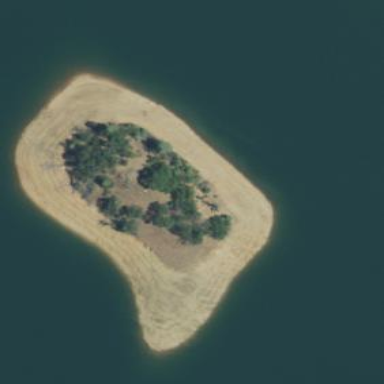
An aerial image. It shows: Islet.